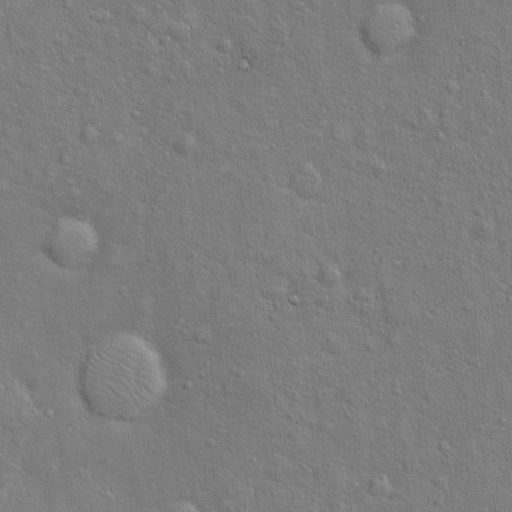
Classes present: Background